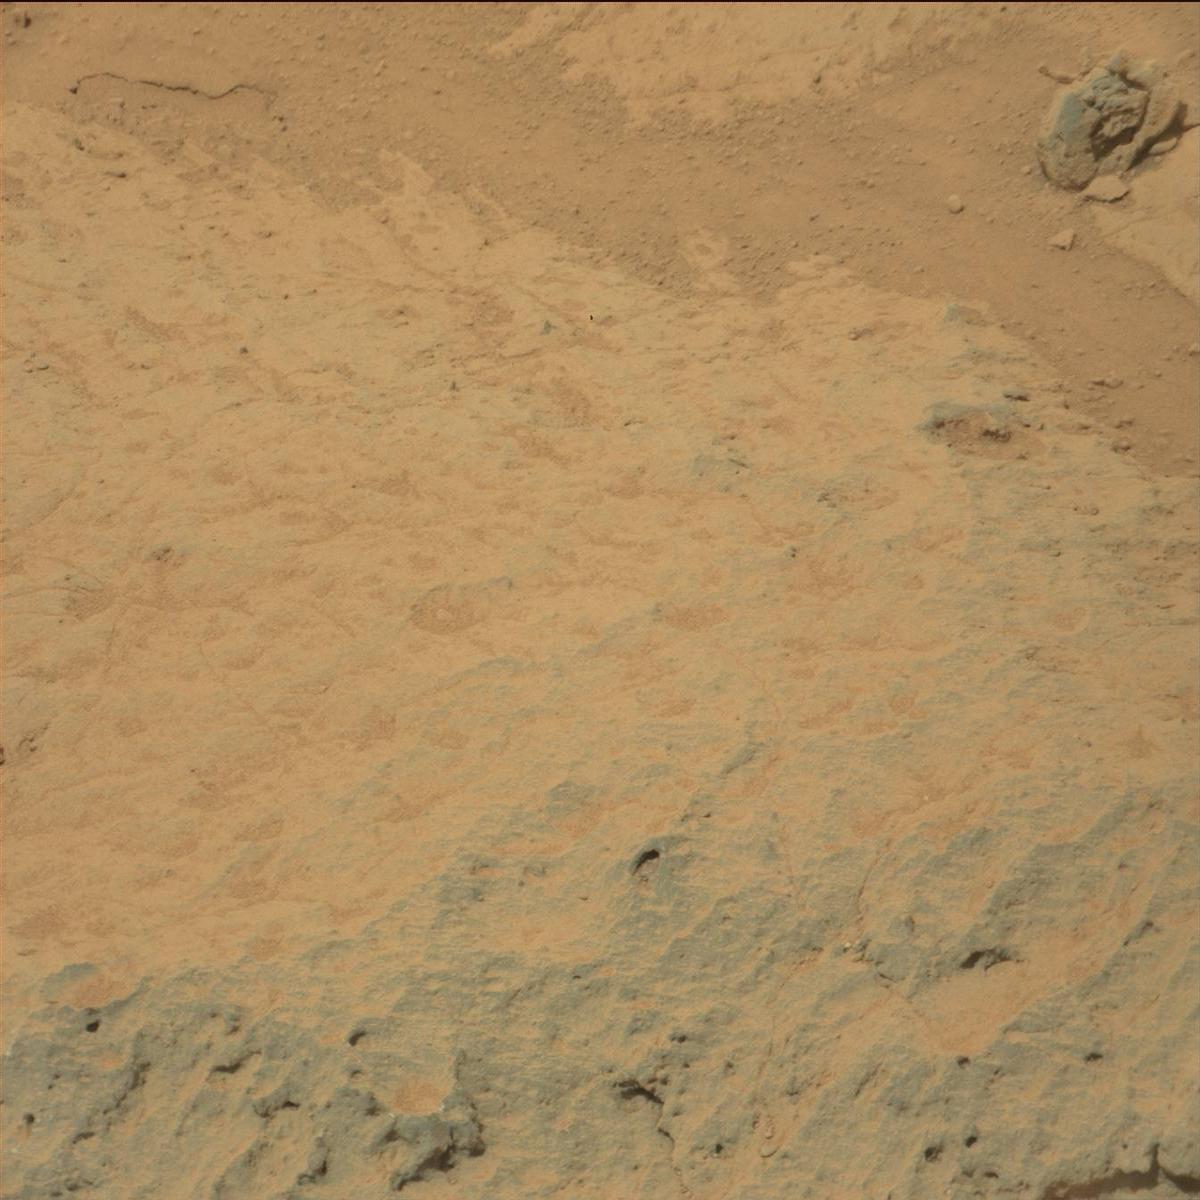
Terrain classes present: Bedrock, Rock, Sand / Soil